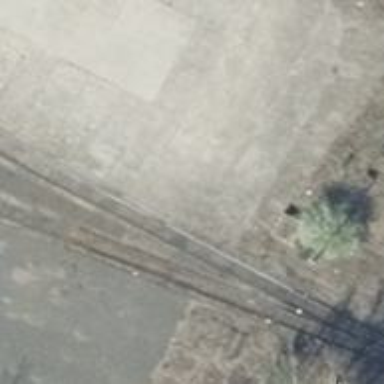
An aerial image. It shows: Level crossing along the railway.